Question: im trying to make my own custom user model with 'AbstractUser' class
'''
class CustomUser(AbstractUser):
is_student = models.BooleanField(default=False)
is_teacher = models.BooleanField(default=False)
def __str__(self):
return self.username
class Student(models.Model):
user = models.OneToOneField(CustomUser, on_delete=models.CASCADE)
def __str__(self):
return self.user.username
'''
but when i create new account the password field wont been encrypted it show only a plain text !
i think i should use 'BaseUserManager' but i dont have any idea to make it
thanks , regards ..

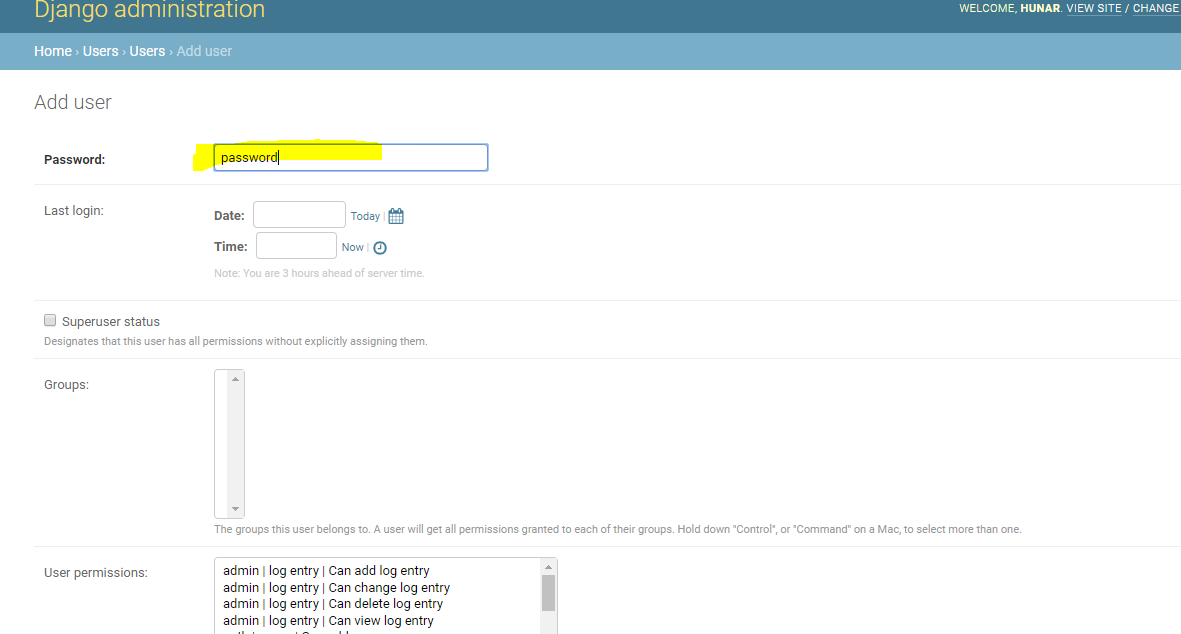
Answer: Since I don't exactly know how are you creating the new user, my guess is you are doing something like,
'''
user = CustomUser.objects.create(username="boohoo", email="boo@hoo.com", password="boohoopass")
'''
This user object will store the password as plain text. Django doesn't automatically converts the text to hashed value instead if you dig deeper you'll find a method called 'make_password' or there's a method in 'AbstractUser', 'set_password' which basically converts the string to hash value. So when you create a user, use either of these methods.
'''
user = CustomUser.objects.create(username="boohoo", email="boo@hoo.com")
user.passowrd = make_password("boohoopass")
# or
user.set_password("boohoopass")
'''
Even better approach is to use the method in the 'UserManager', 'create_user', which automatically does this for you.
'''
user = CustomUser.objects.create_user(username="boohoo", email="boo@hoo.com", password="boohoopass")
'''
In your case your admin class must also inherit from 'UserAdmin' from django. Because User admin also calls the specific functions to make such things like password hash keys.
'''
from django.contrib import admin
from django.contrib.auth.admin import UserAdmin as OrigUserAdmin
@admin.register(CustomUser)
class CustomUserAdmin(OrigUserAdmin):
list_display = (
'id', 'first_name', 'last_name', 'username', 'email', 'is_active'
)
'''